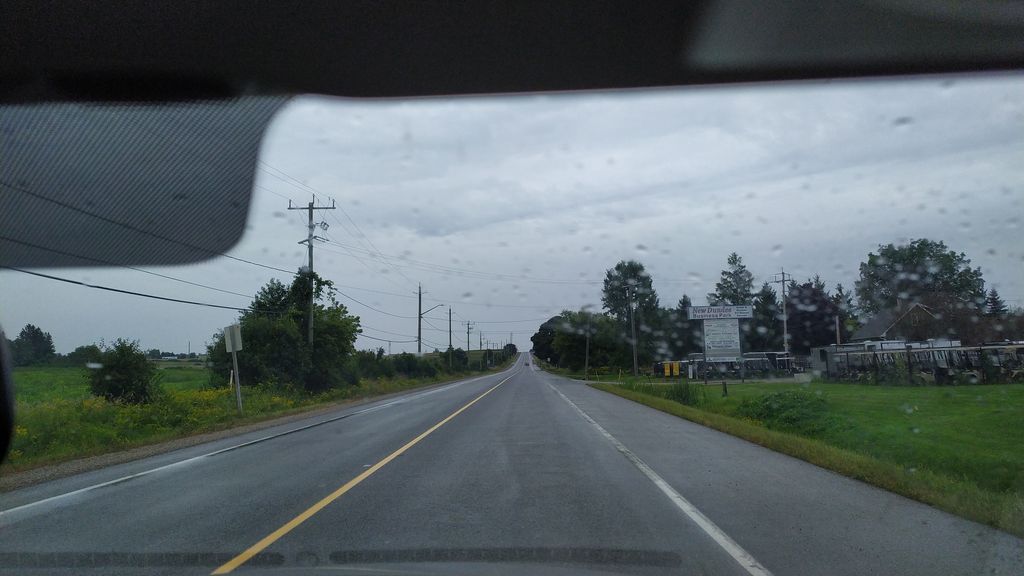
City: kitchener-waterloo